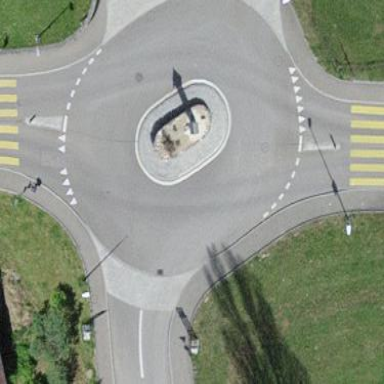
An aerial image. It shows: Roundabout on residential road with asphalt surface.